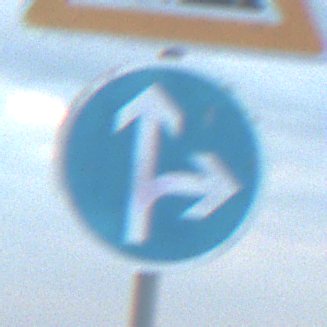
Verkehrszeichen: VorgeschriebeneFahrtrichtungGeradeausOderRechts
Zusatzzeichen oben: Arbeitsstelle
Umgebung: Outdoor, Beach
Tageszeit: SunriseSunset
Wetter: PartlyCloudy
Licht: Natural
Jahreszeit: NotSpecified
Kontrast: MediumContrast